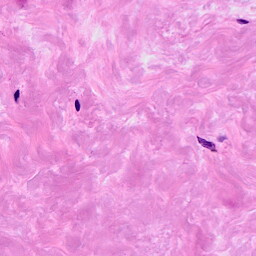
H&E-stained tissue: Breast